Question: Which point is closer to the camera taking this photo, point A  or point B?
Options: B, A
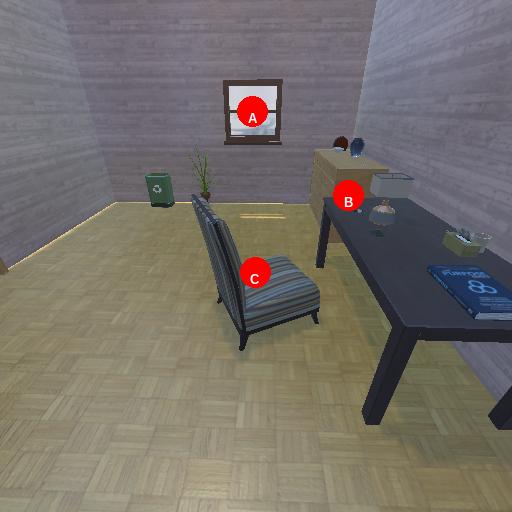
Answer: B